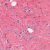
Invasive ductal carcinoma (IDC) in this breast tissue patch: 0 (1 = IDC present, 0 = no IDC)